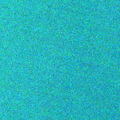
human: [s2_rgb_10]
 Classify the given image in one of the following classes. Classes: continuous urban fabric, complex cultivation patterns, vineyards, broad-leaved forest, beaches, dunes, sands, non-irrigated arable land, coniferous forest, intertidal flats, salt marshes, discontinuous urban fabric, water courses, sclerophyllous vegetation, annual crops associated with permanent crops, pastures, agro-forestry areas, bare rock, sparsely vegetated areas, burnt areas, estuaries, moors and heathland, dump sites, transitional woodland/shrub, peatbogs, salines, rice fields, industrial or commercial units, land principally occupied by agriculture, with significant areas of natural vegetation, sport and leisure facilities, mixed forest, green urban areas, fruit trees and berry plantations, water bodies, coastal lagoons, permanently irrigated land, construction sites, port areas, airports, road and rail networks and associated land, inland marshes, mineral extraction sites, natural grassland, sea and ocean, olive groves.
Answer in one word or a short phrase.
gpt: sea and ocean